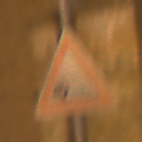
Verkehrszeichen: SplittSchotter
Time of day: Night
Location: Outdoor (Urban)
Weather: Clear
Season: NotSpecified
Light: Artificial